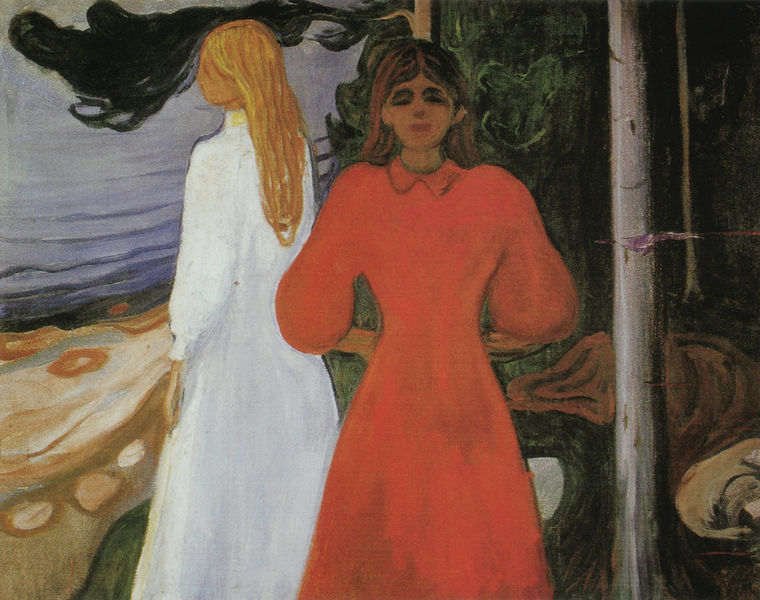
Titel: Rot und Weiß
Künstler: Edvard Munch
Standort: Oslo
Institution: Munch-Museet
Schlagwörter: baum, blau, blätter, dunkel, gemälde, meer, wasser, weiß, bäume, fluss, frauen, gelb, grün, landschaft, ocker, sand, ufer, braun, frau, frisur, haar, kleid, kleider, mund, nase, orange, profil, rücken, schwarz, ausblick, gras, rasen, rot, wiese, wolke, beige, malerei, blond, jung, arme, augen, blicke, gesicht, kleidung, kragen, lang, stein, steine, hals, hände, ast, baumstamm, stamm, schlank, haare, stehend, blatt, augenbrauen, brünett, frontal, lippen, puffärmel, scheitel, wald, lächeln, taille, strand, wellen, umrisse, zwei, mast, flächen, lila, violett, figuren, stämme, jugendstil, schmal, fliessend, abgewandt, munch, braue, gestalten, edvard munch, märchen, verdreht, verlaufen, edvard, falsch angesetzt, rosenrot, schneeweiss, zerlaufen